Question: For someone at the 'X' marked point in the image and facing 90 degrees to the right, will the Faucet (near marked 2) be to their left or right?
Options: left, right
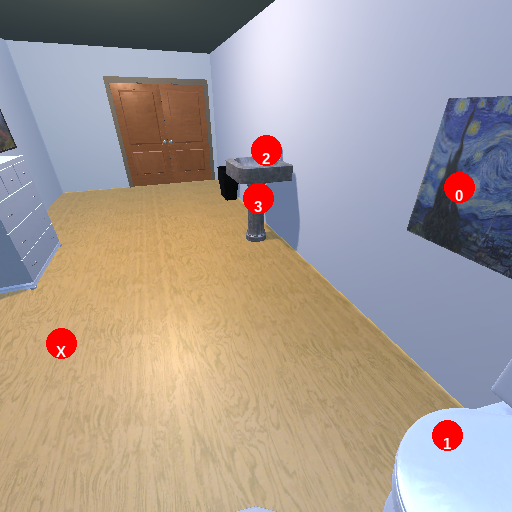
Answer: left